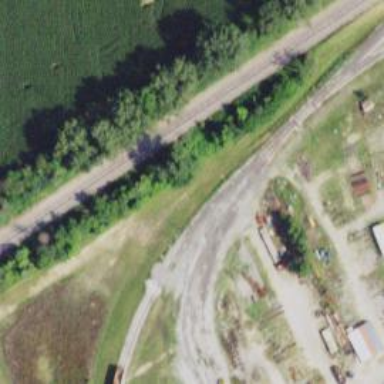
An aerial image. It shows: Railway spur service.